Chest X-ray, AP view. Patient: 51 years old, sex M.
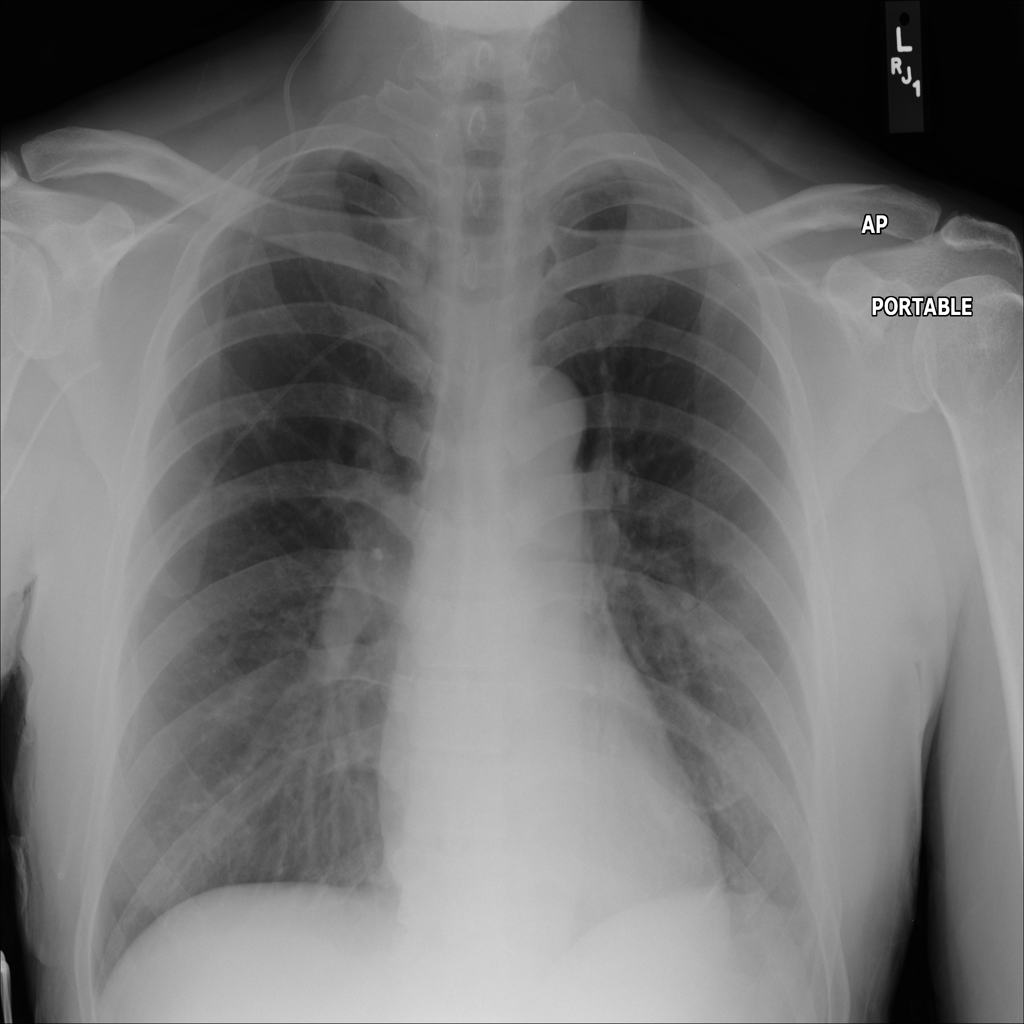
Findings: No Finding